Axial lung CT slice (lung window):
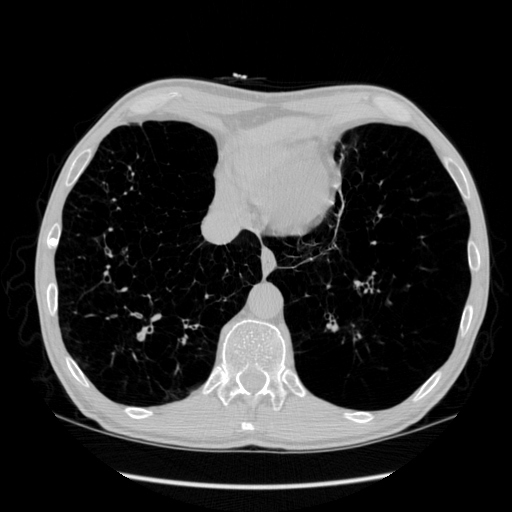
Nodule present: no